Aerial crown-view tile of a tropical tree (Barro Colorado Island, Panama), acquired 20241216:
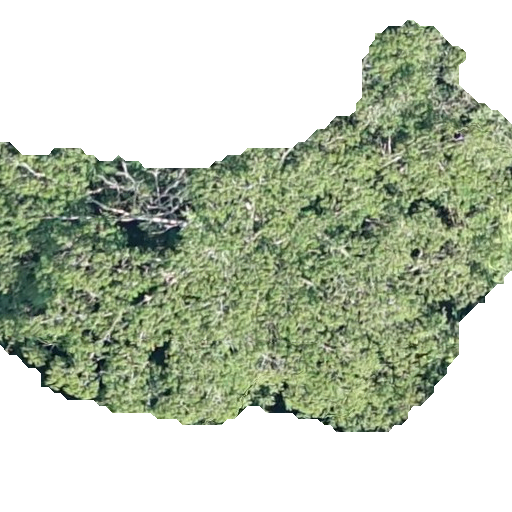
Species: Hura crepitans
GBIF accepted scientific name: Hura crepitans
Crown area: 215.822 m²